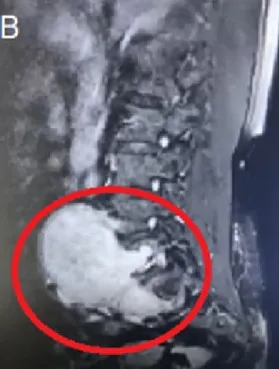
The mass (indicated within red circle) originated from L5 nerve root extending to retroperitoneal space with craniocaudal length >2 vertebral bodies.
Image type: radiology (mri)